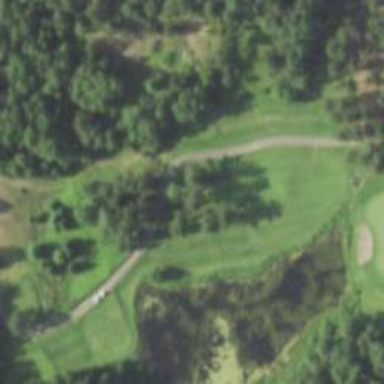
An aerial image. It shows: Service road designated as golf cart path.